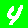
Digit: 4